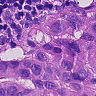
Metastatic tissue present: yes